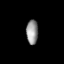
Tissue: lung
Cell type: Myeloid cells
Senescence score: 0.5458
Nuclear area (px): 277
Mean DAPI intensity: 149.267